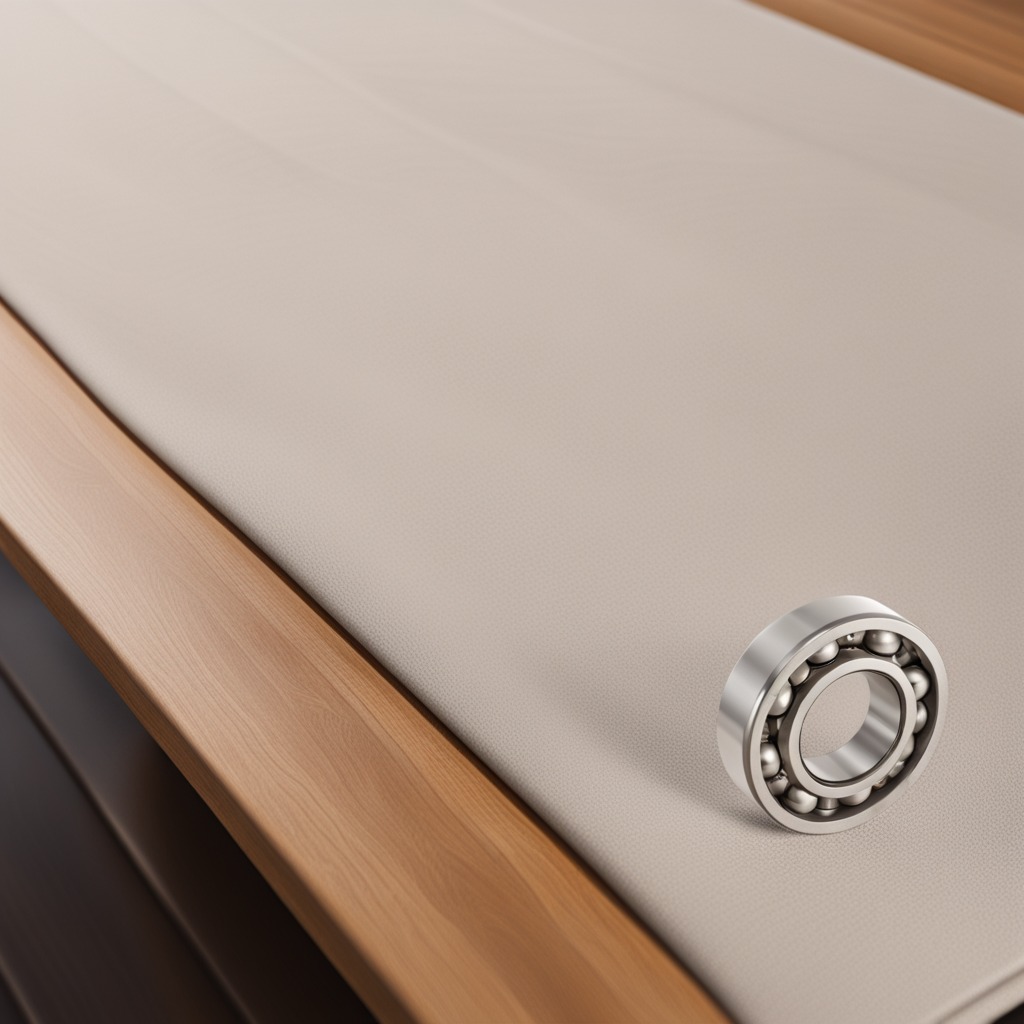
A metal ball bearing is lying on the wooden table.